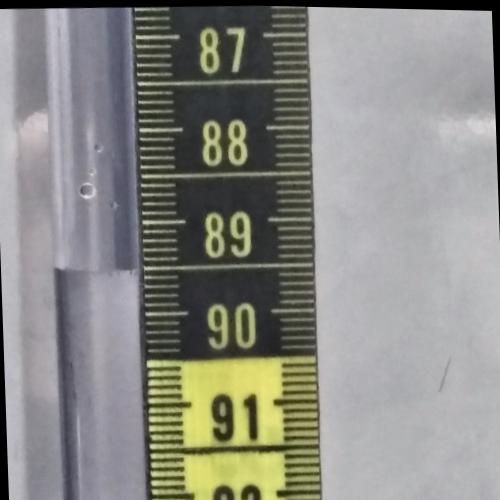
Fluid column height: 89.5 cm